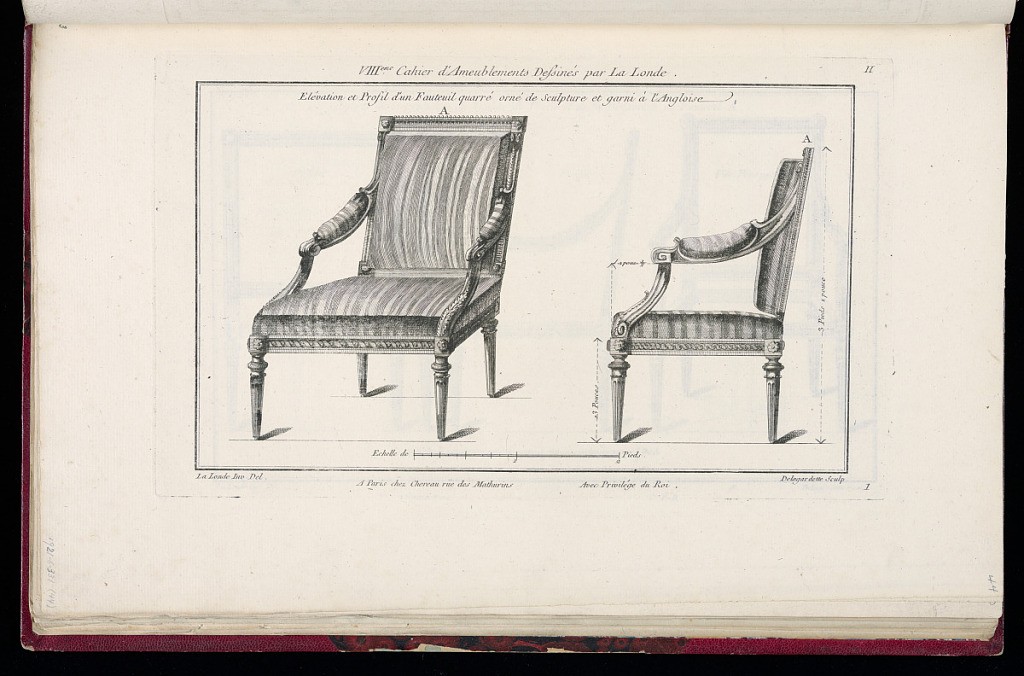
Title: Elévation et Profil d'un Fauteuil quarré orné de Sculpture et garni à l'Angloise
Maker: Richard de Lalonde, French, active 1780–96
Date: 1775-1788
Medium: Etching on off-white laid paper
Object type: Print
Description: Elevation and profile of a design for an armchair decorated with a striped textile and carved with ornament motifs including wave pattern, rosette, scrolls, and fluting. The plate is signed and numbered.